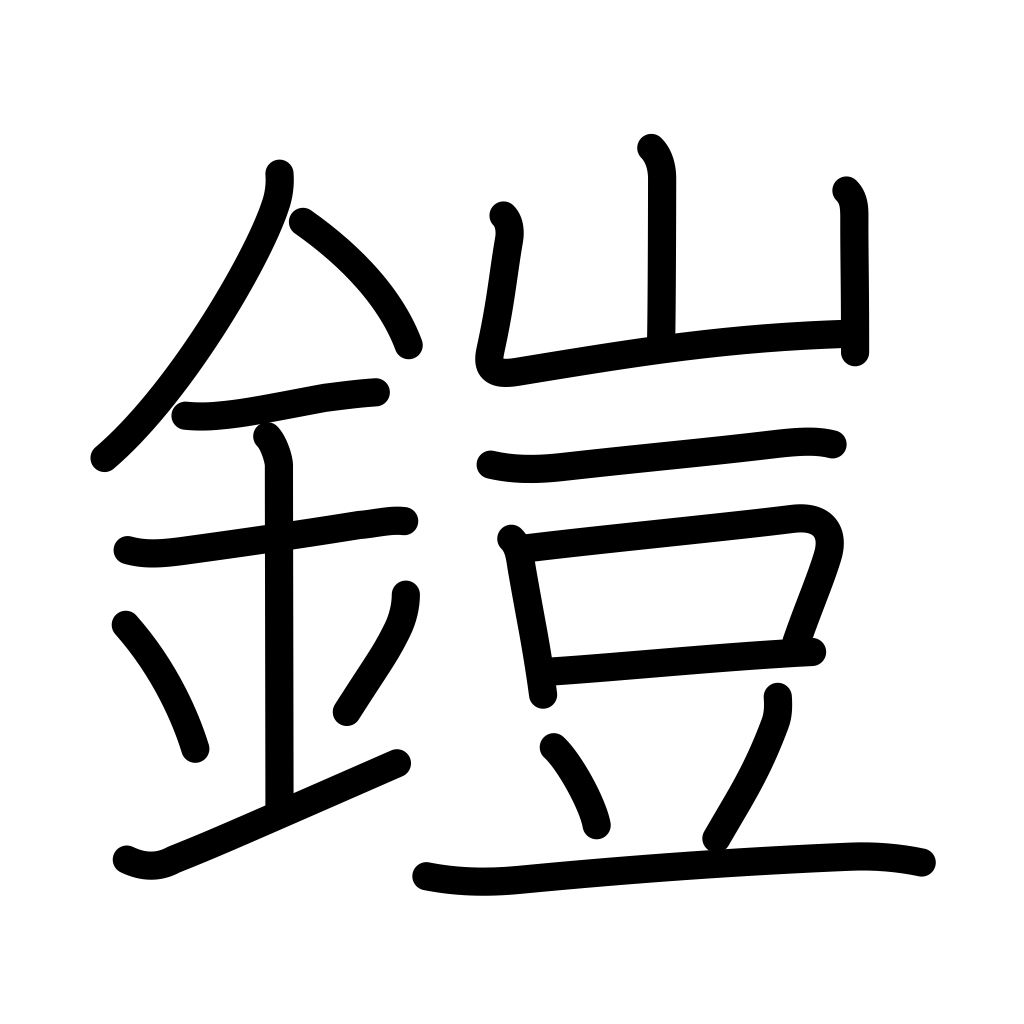
Meaning: put on armor, arm oneself